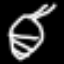
Label: leaf